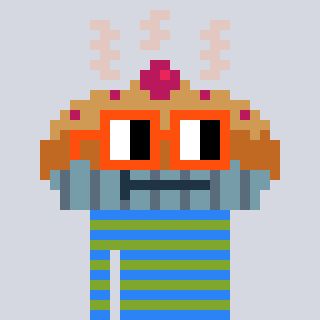
a pixel art character with square orange glasses, a pie-shaped head and a slimegreen-colored body on a cool background